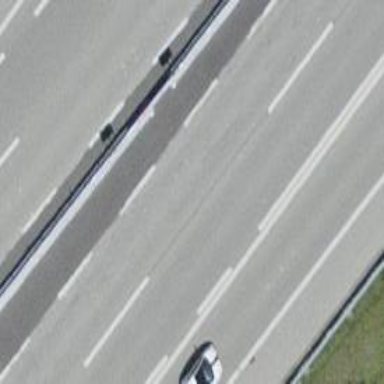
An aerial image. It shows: View of motorway.